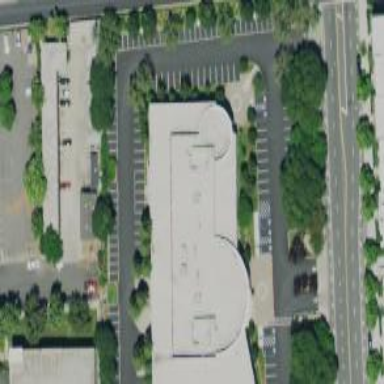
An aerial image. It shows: Commercial building.